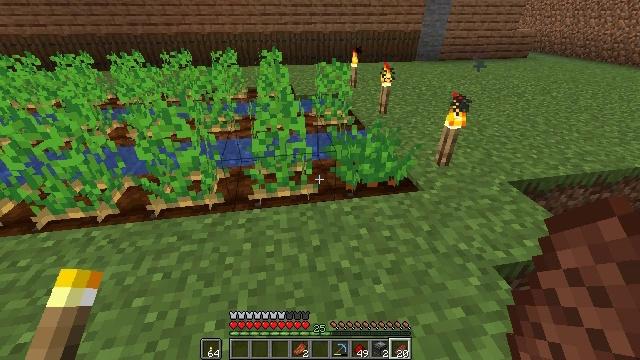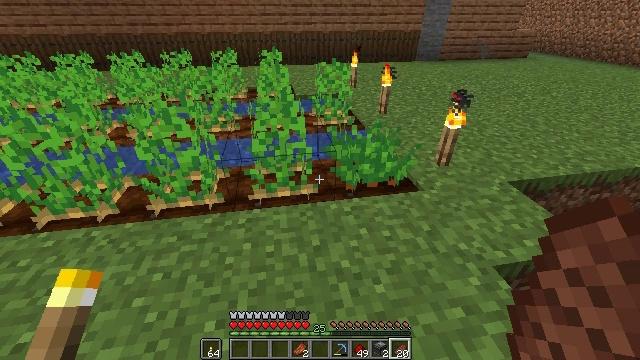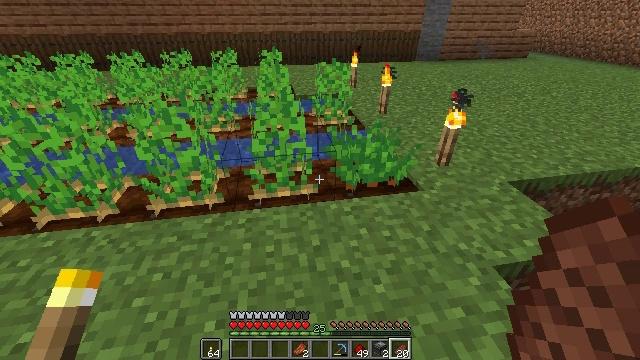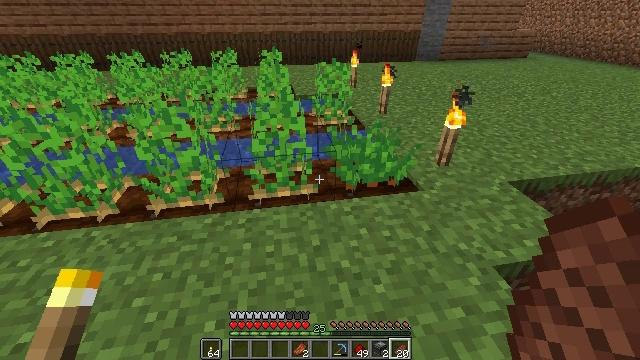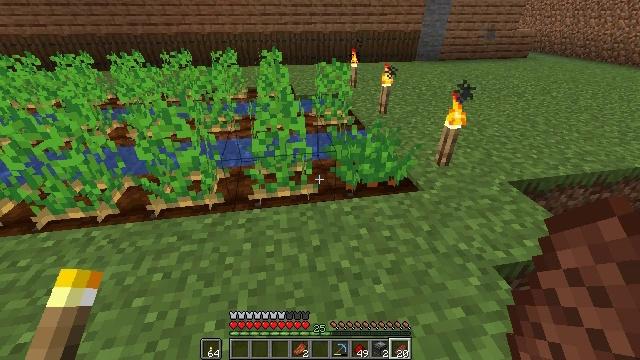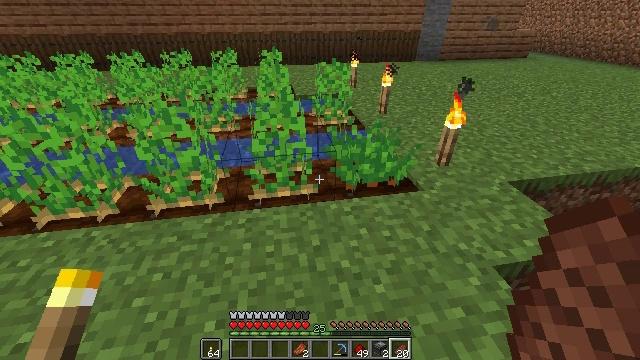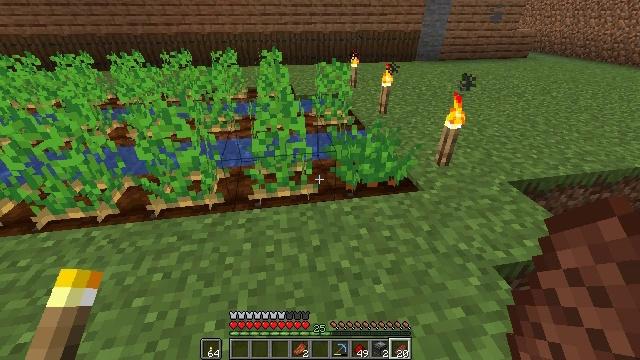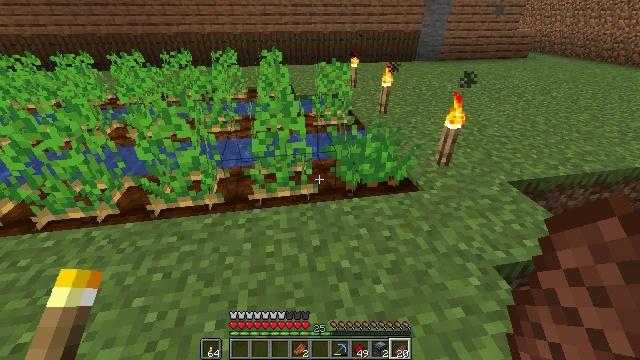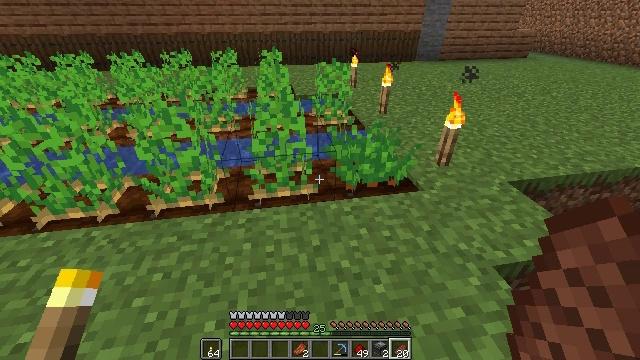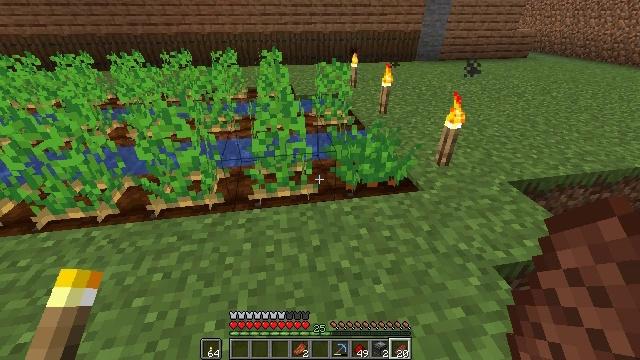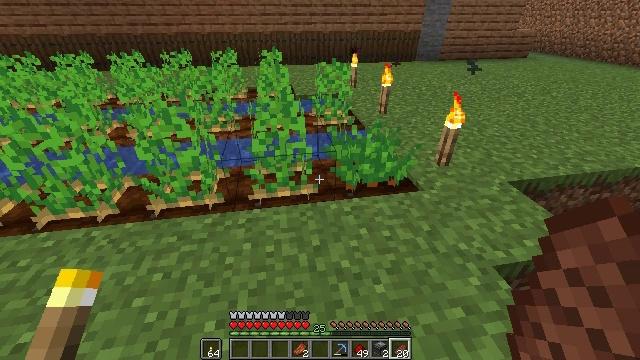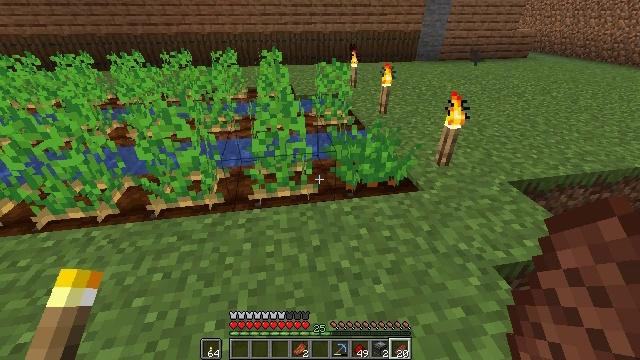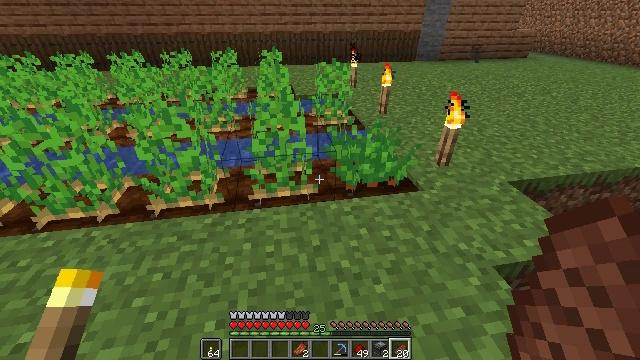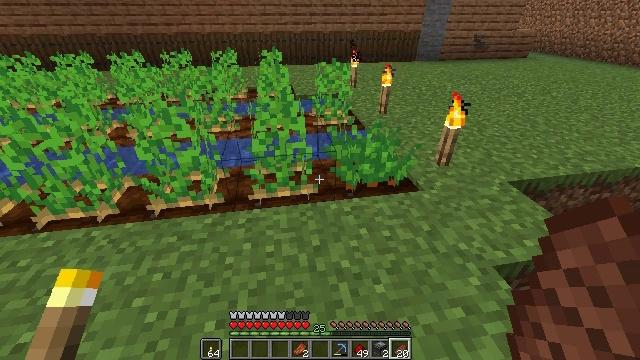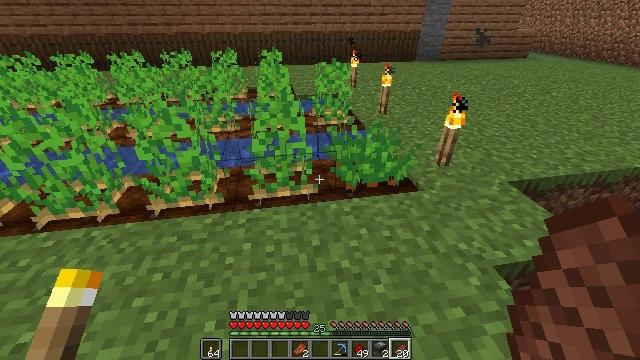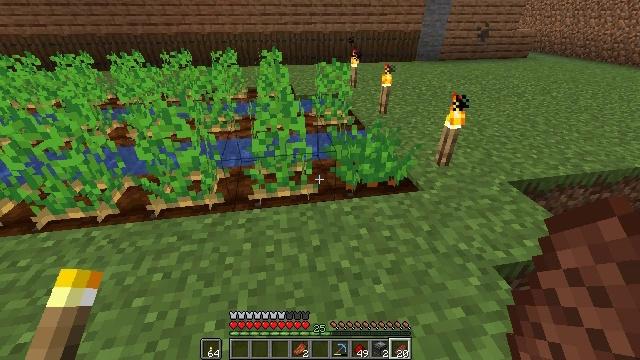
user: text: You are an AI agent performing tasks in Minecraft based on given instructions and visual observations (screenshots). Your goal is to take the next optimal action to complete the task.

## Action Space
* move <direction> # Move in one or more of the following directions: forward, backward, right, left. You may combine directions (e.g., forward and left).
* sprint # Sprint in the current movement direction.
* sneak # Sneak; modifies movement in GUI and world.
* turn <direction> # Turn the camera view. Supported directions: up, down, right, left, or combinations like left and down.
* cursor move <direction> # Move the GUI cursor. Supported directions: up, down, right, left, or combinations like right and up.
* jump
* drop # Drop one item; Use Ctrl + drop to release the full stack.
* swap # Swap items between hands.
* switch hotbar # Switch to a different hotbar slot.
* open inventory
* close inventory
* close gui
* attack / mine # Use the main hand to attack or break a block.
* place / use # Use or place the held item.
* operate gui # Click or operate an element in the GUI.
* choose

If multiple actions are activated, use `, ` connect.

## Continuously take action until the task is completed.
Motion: motion action
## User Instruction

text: Use black wool to craft a black carpet in the crafting table.
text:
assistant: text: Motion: no_op
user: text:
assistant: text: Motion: no_op
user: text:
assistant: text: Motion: no_op
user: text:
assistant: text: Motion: no_op
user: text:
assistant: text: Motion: no_op
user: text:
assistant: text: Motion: no_op
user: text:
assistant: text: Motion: no_op
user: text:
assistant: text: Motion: no_op
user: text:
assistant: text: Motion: no_op
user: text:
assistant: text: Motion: no_op
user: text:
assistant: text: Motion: no_op
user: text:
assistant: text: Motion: no_op
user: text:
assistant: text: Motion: no_op
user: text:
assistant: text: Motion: no_op
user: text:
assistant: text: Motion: no_op
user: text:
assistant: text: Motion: no_op
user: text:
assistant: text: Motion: no_op
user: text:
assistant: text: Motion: no_op
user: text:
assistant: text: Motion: no_op
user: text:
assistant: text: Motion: no_op
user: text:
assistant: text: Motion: no_op
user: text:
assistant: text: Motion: no_op
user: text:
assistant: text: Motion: no_op
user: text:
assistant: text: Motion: no_op
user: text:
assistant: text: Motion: no_op
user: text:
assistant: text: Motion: no_op
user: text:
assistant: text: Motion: no_op
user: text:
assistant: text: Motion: no_op
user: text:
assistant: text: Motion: no_op
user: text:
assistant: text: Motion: no_op